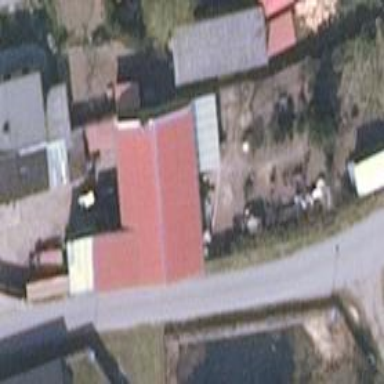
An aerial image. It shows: Building.